Field crop: maize
Growth stage: 2
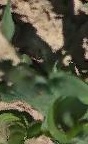
Species: maize